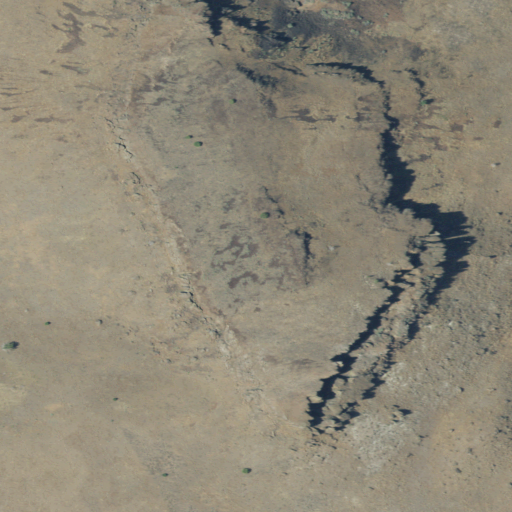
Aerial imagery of mountain in Oregon named Riley Butte containing grassland and shrub